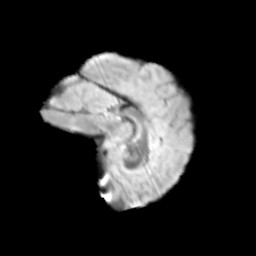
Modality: T2w
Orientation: sagittal
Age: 12
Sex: male
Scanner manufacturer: siemens
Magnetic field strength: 3 T
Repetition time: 3.8 s
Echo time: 0.07 s